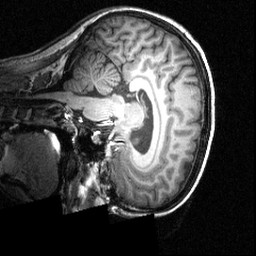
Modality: T1w
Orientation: sagittal
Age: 21
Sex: female
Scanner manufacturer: siemens
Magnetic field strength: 3.951 T
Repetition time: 1.5 s
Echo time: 0.00335 s